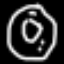
Label: donut